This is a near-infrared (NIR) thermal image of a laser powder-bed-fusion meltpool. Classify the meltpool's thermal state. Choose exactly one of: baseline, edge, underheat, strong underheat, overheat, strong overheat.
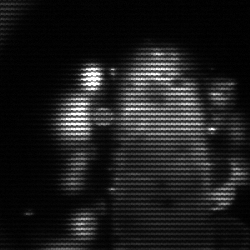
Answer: strong underheat